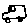
Label: car